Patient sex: M
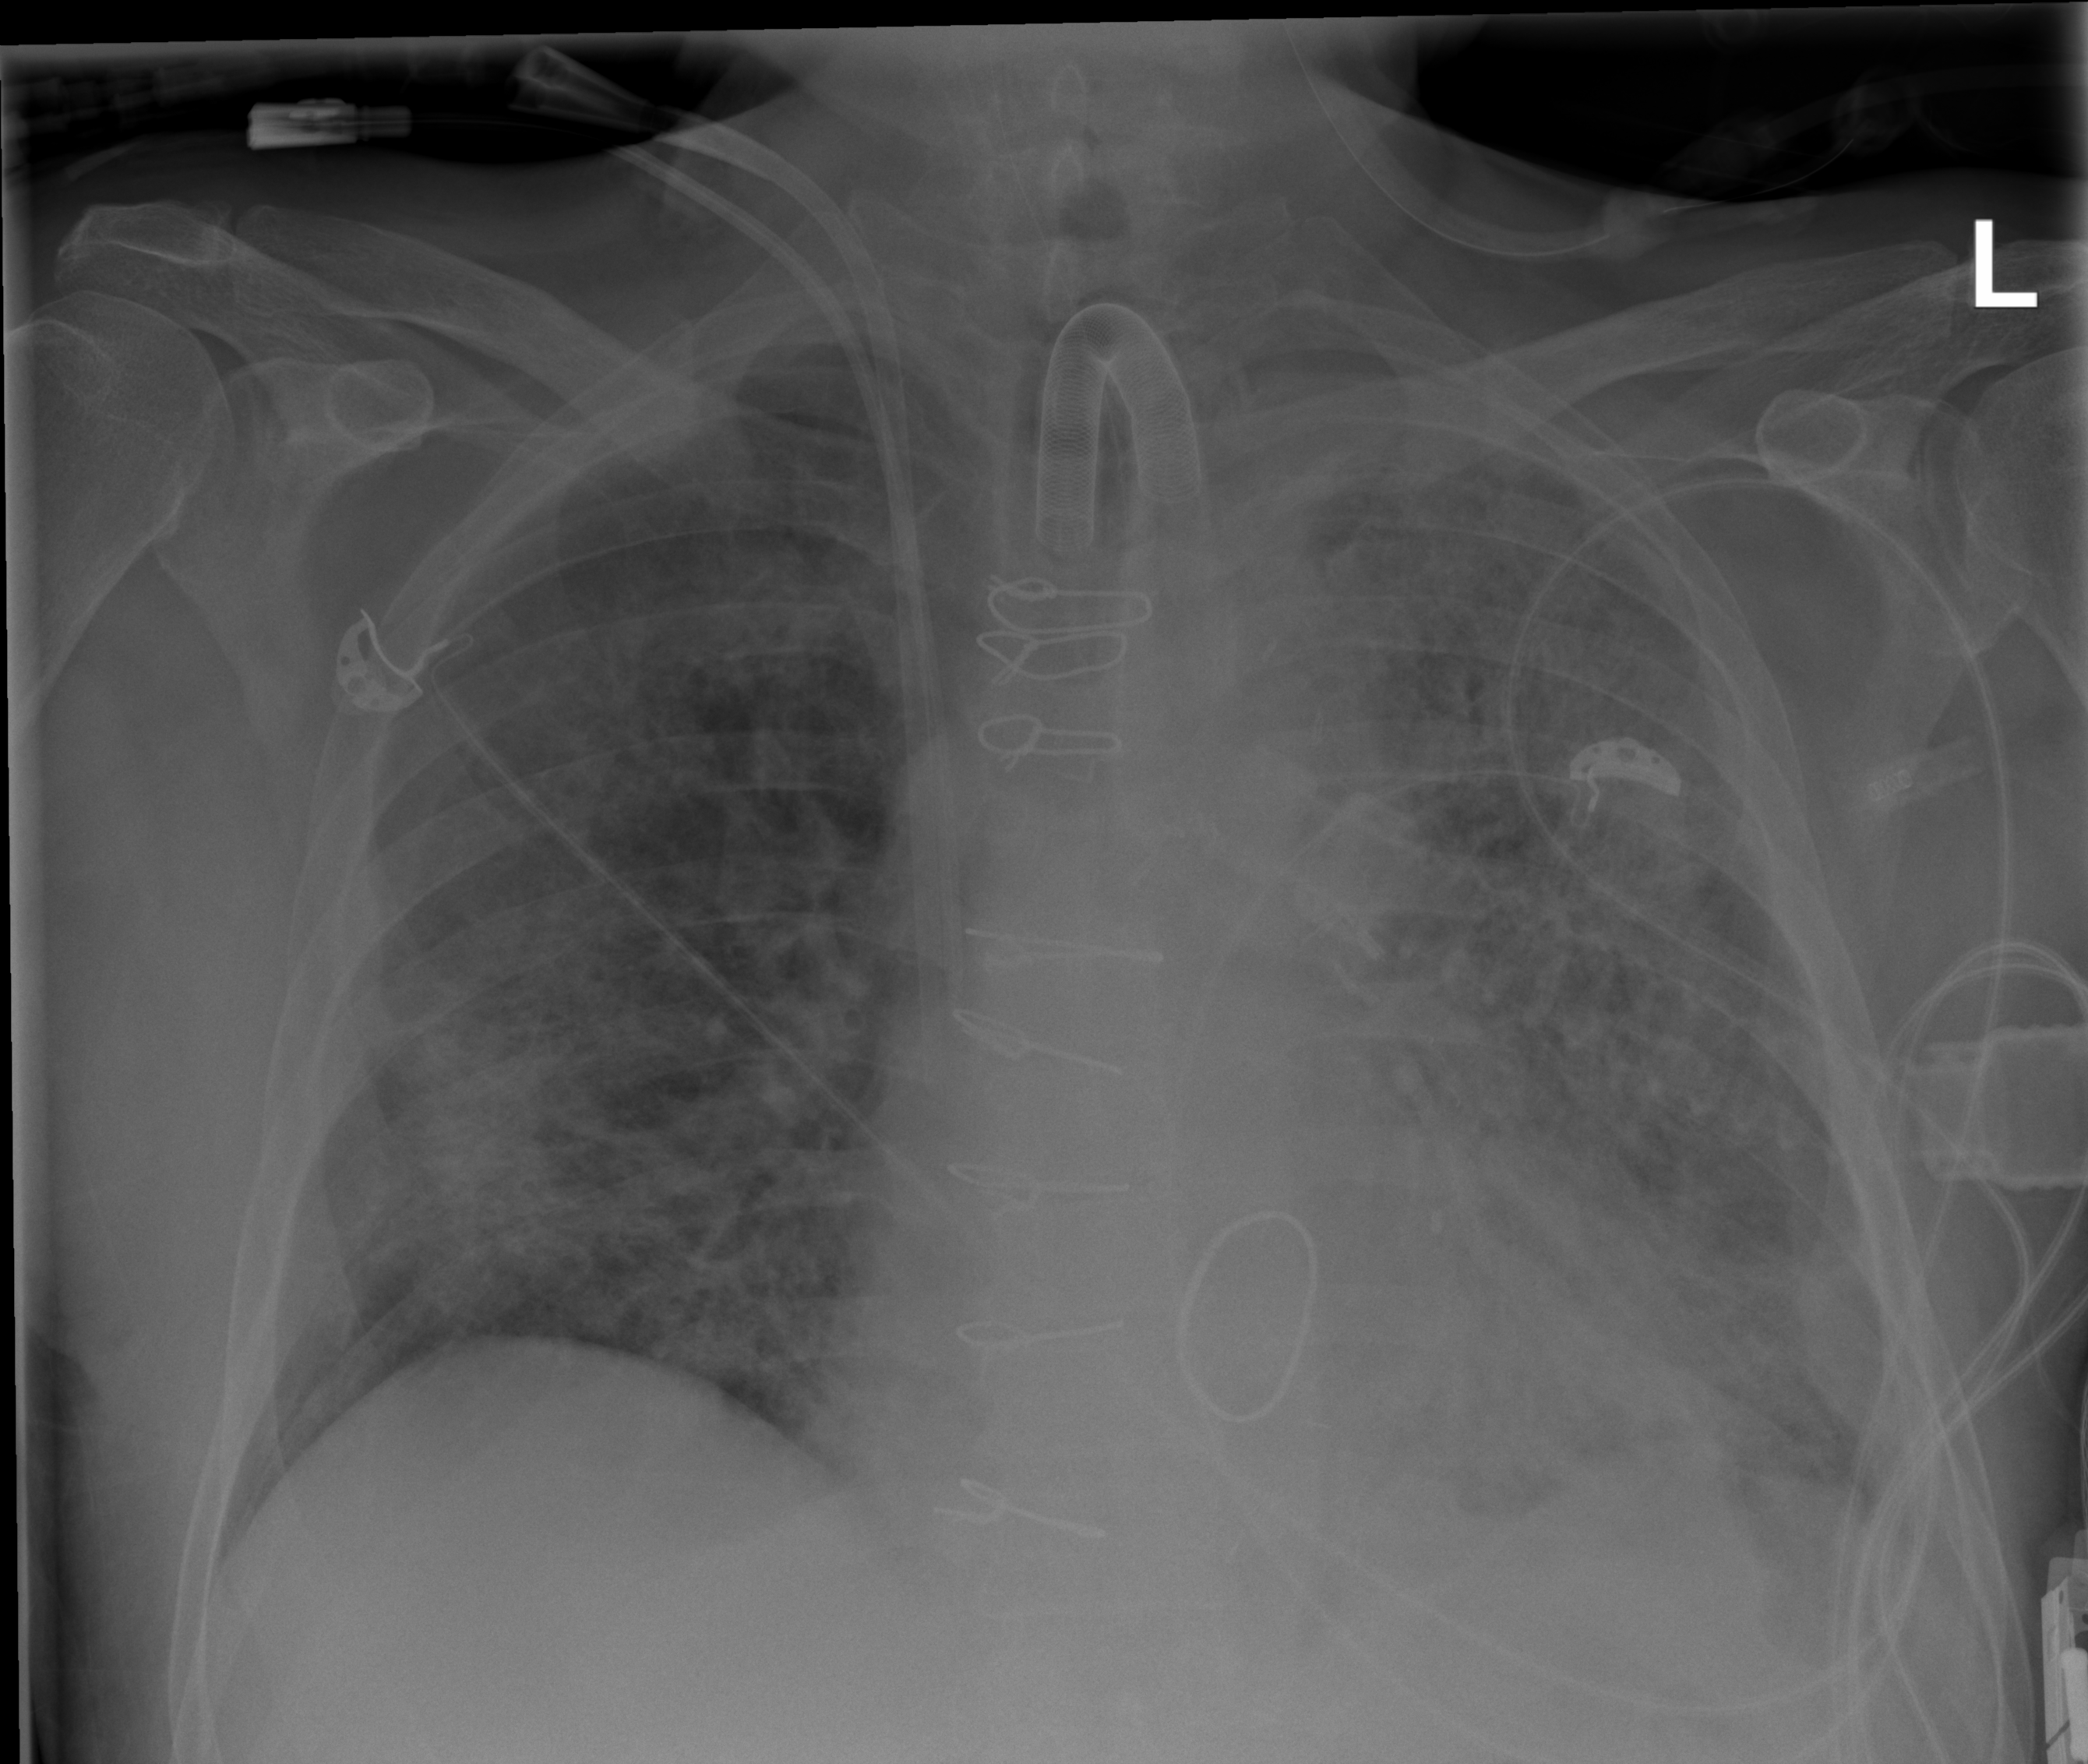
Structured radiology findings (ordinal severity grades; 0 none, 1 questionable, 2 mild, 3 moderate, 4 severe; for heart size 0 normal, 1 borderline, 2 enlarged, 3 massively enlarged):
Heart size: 2
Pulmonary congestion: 3
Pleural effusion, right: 0
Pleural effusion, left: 0
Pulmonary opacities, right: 3
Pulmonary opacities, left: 4
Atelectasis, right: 3
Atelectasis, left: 3